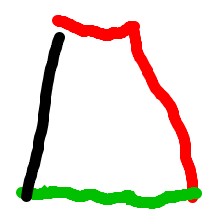
Shape: trapezoid